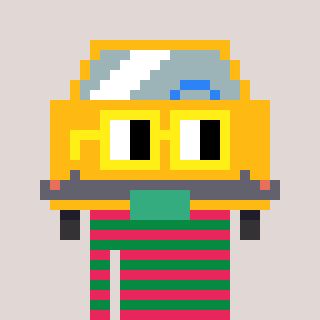
a pixel art character with square yellow glasses, a taxi-shaped head and a green-colored body on a warm background